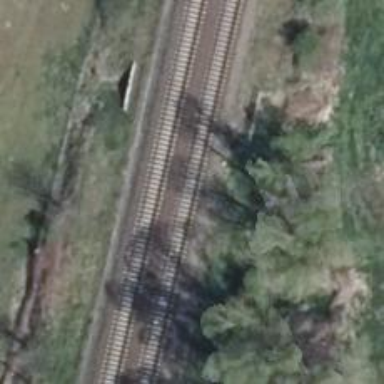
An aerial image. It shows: Railway signal.